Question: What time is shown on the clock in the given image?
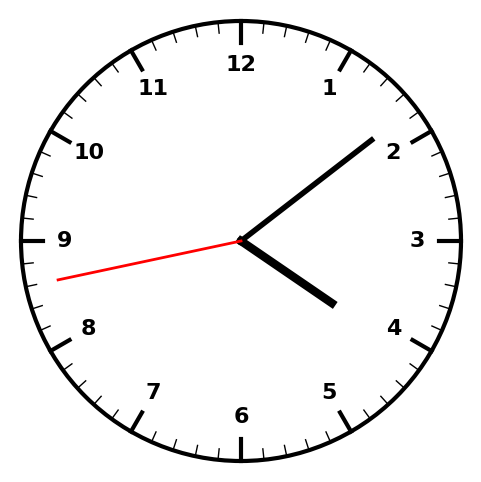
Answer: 04:08:43